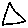
Label: triangle